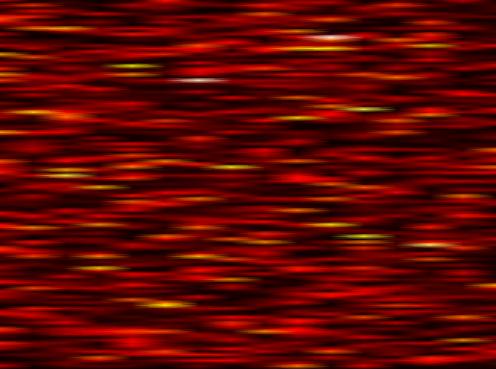
Label: WOLA